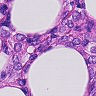
Metastatic tissue present: yes